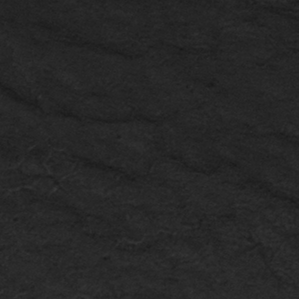
Label: frost